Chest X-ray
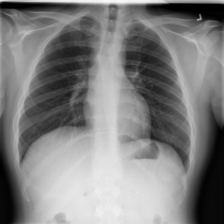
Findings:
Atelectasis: negative
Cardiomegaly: negative
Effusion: negative
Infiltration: negative
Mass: negative
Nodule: negative
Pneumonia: negative
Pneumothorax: negative
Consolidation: negative
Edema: negative
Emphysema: negative
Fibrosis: negative
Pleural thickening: negative
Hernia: negative